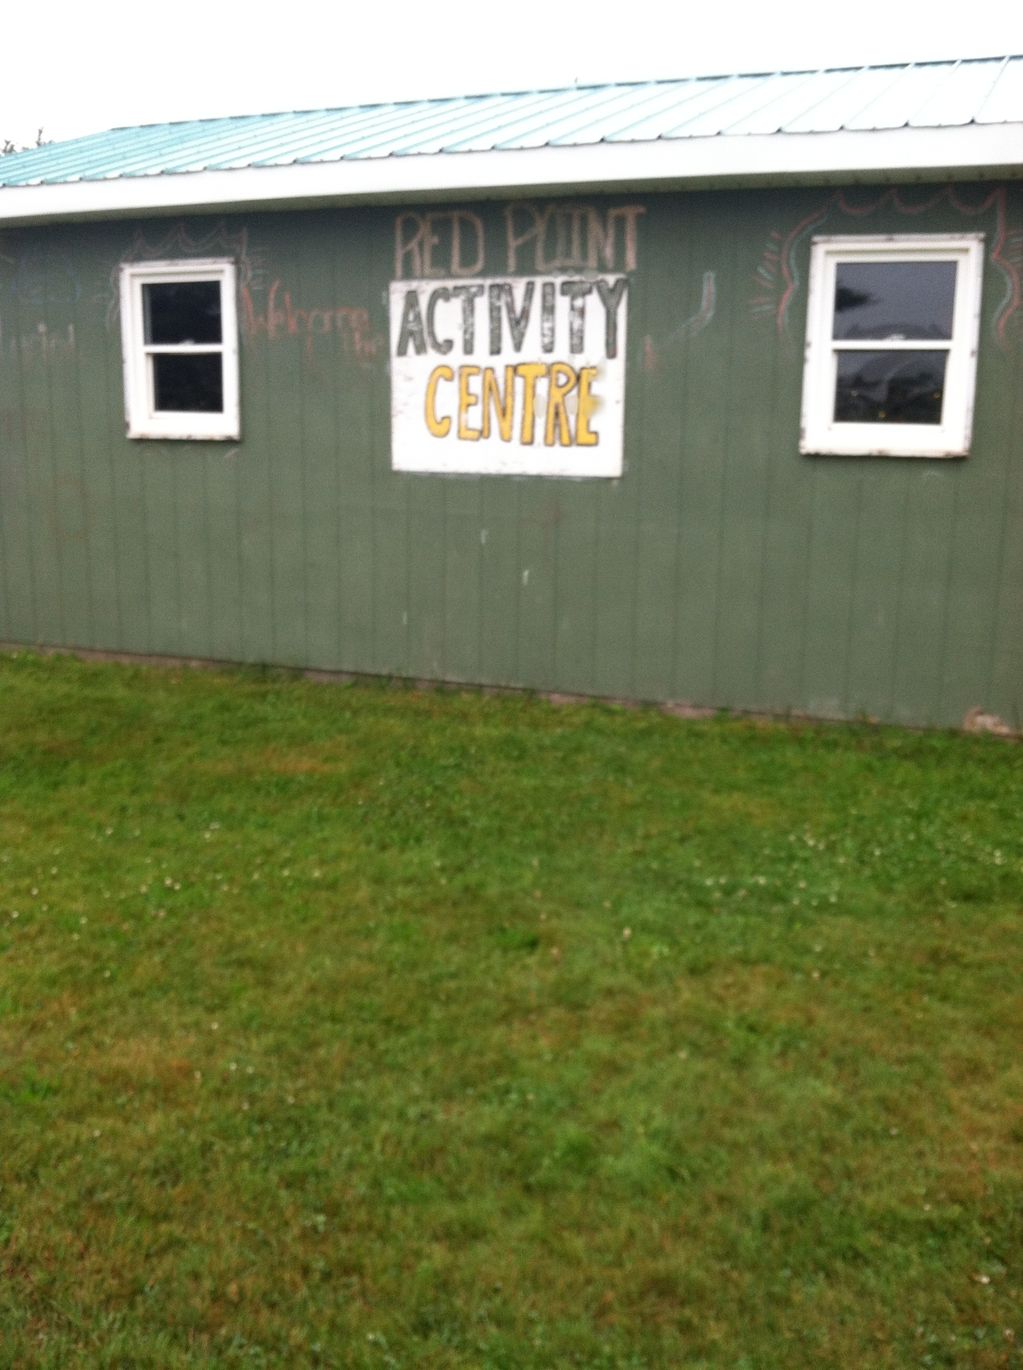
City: charlottetown